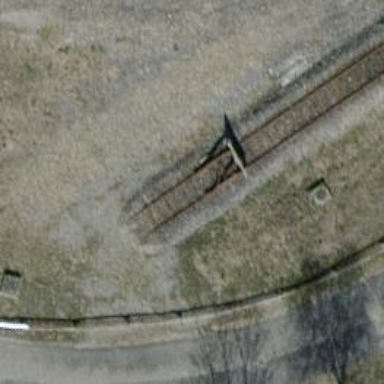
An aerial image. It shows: Railway buffer stop.